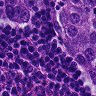
Metastatic tissue present: no